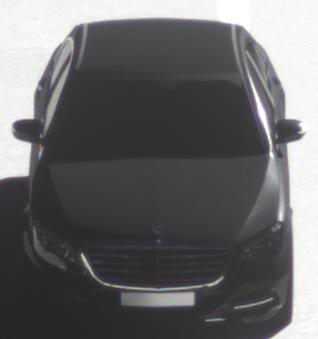
Make: Mercedes-Benz
Model: S 400 HYBRID
Detailed model: S-Class (222) Limousine
Model produced from: 2013/05
Model produced until: 2015/04
Doors: 4
Color: black
Road condition: dry road
Daytime: morning or afternoon
Contrast: high contrast